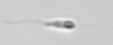
Label: flagellate_morphotype3